Question: I am trying to make a game where there is a single scene, which will be used for an infinite number of levels until the player loses. All of my code is currently in a GameController script, and I have it so that when the level is completed, the player will press a key and integer for the level will be incremented, and the same scene will be loaded.
'''
void Start()
{
gamePlaying = false;
currLevel = 0;
BeginGame();
}
void Update()
{
if (Input.GetKeyUp(KeyCode.Return))
{
currLevel++;
SceneManager.LoadScene(SceneManager.GetActiveScene().buildIndex);
}
}
'''
I have this script and a DontDestroyOnLoad script attached to the GameController gameObject.
This currLevel variable is staying at 0 when printing to the console; however, it is updating in the inspector. What am I doing incorrectly, and is this a good way of setting up this project? Thank you!

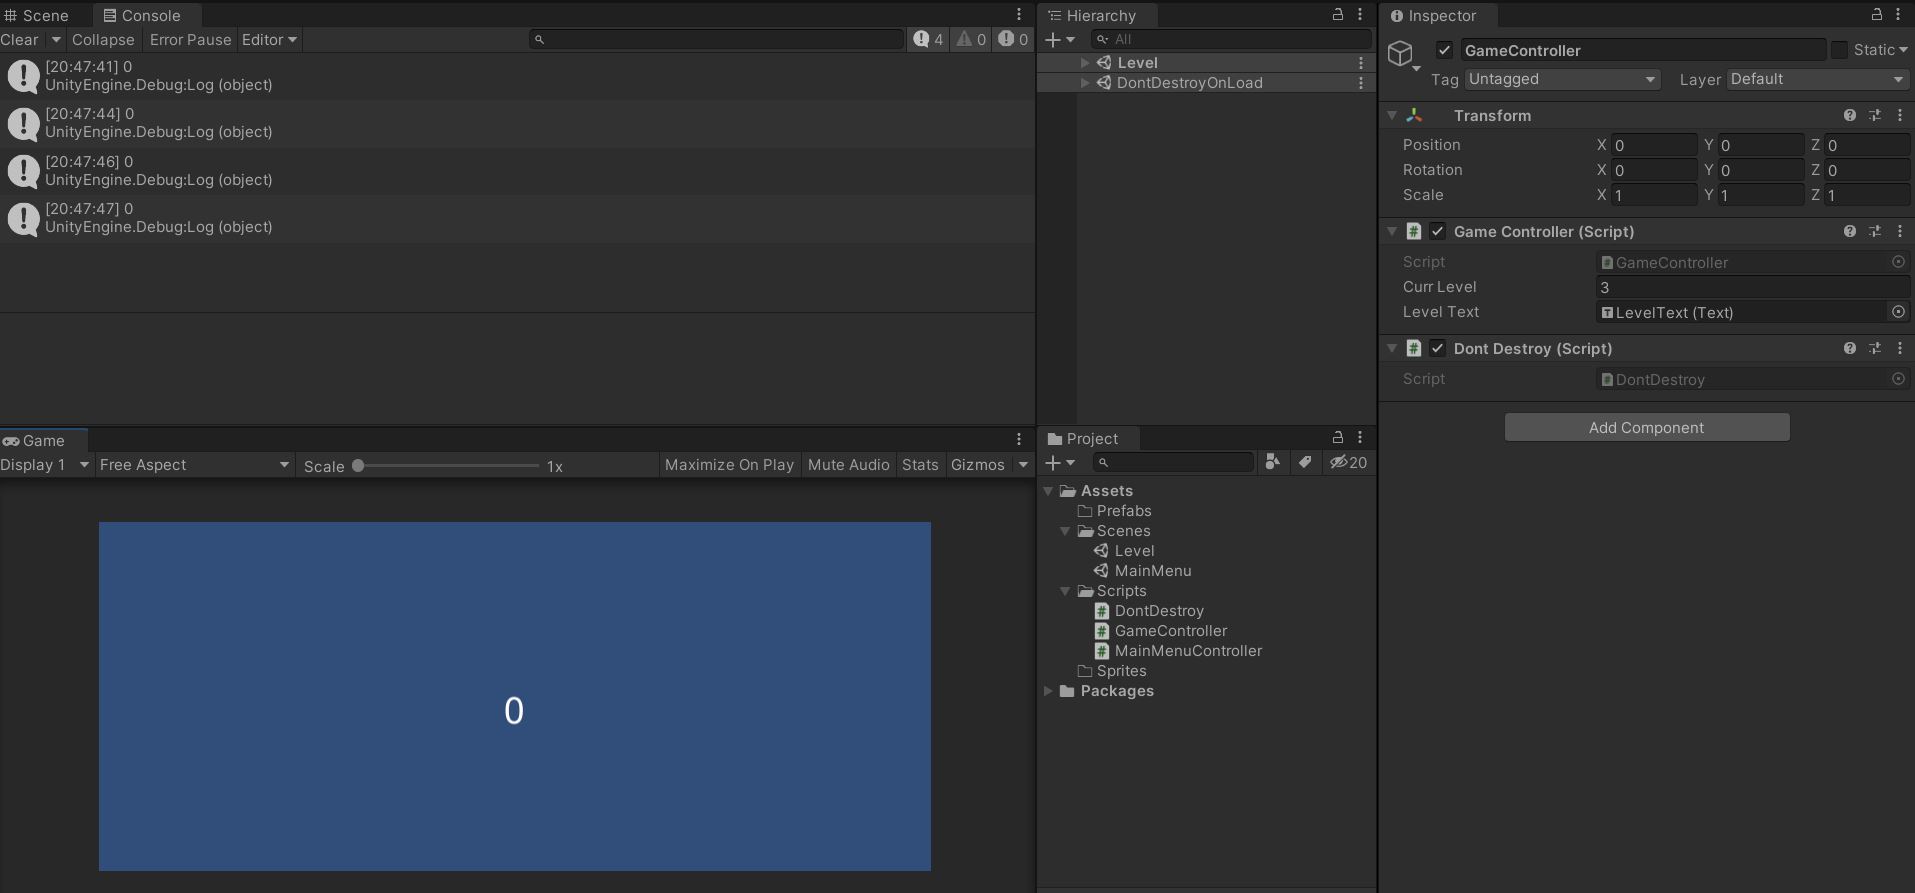
Answer: There are some ways to implement this but I would recommend to not reload the scene but have a list or container with the objects you want to destroy and when loading the next scene you destroy these and create new. You can easly make a loading screen in this time and even better pre buffer the new scene when you notice the old one is comming to an end.
So instead of reloading the scene, destroy unnecessary objects and create the onse you need. Depending on your needs you may even reuse some as the floor for example and just change the color for your level. As said that all depents on your usecase.